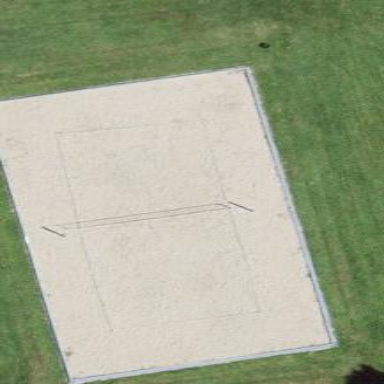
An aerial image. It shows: Volleyball pitch for leisure sports activities.